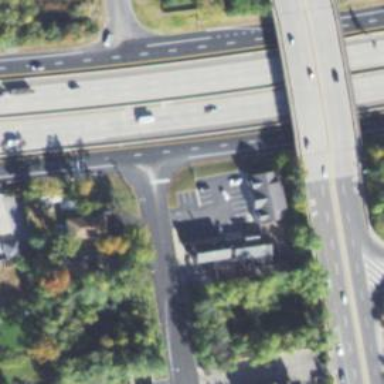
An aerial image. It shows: Secondary road intersecting in cloverleaf junction.